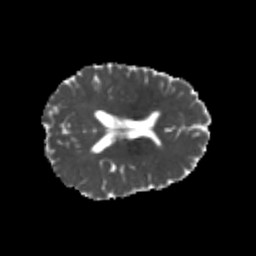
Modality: MD
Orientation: axial
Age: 22
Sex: female
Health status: healthy
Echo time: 0.074 s